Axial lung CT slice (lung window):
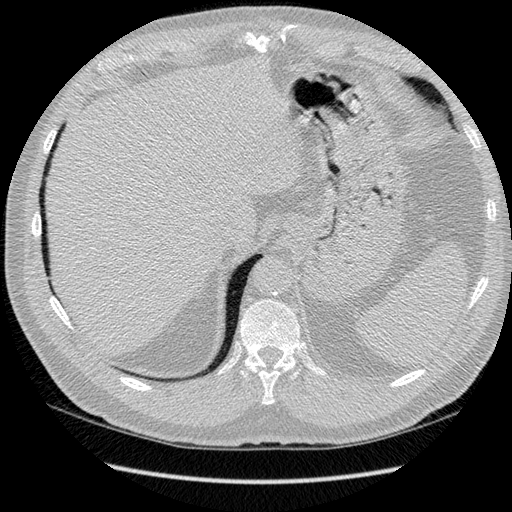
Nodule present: no